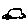
Label: car